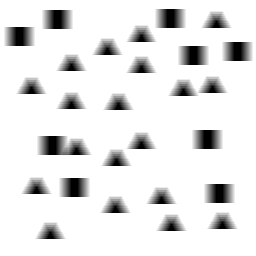
Squares: 9
Triangles: 19
Stars: 0
Total shapes: 28